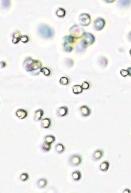
Label: Phaeocystis